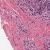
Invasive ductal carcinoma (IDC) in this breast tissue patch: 0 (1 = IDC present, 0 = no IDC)